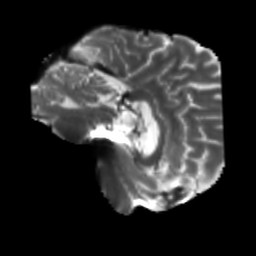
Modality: T2w
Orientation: sagittal
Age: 47
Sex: male
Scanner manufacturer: siemens
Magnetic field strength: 3 T
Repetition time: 5.25 s
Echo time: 0.08 s